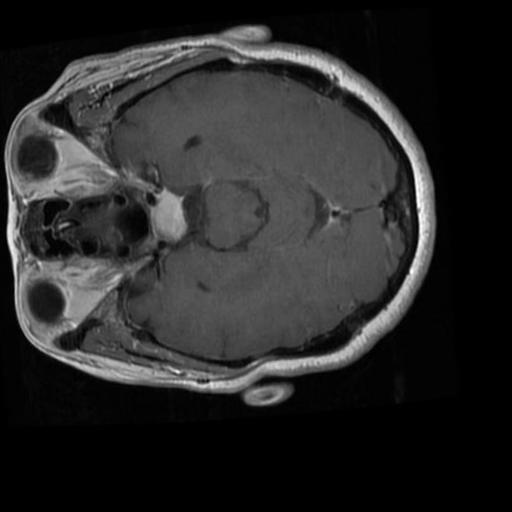
Label: brain_tumor